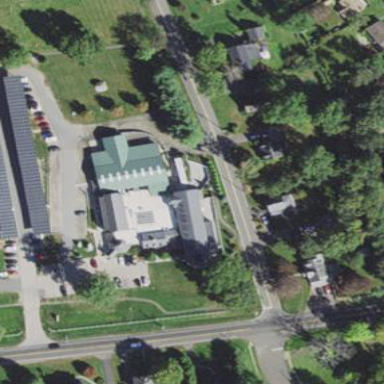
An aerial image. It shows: Veterinary building.